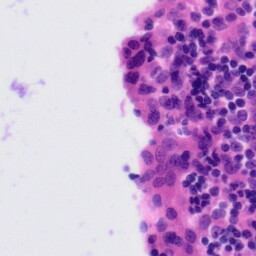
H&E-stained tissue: Tonsil